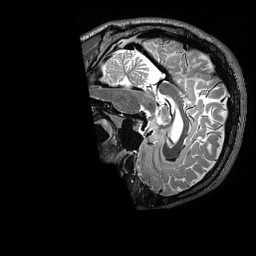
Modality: T2w
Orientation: sagittal
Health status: healthy
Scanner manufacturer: siemens
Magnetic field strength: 3 T
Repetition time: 3.2 s
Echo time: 0.565 s